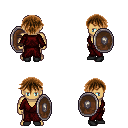
a pixel art fantasy rpg character, male body template, human, tanned skin, red robe, white pants, brown short bangs hairstyle, black shoes, shield, four views (front, back, left, right), 2x2 character sprite sheet, small pixel art, hard edges, no anti-aliasing